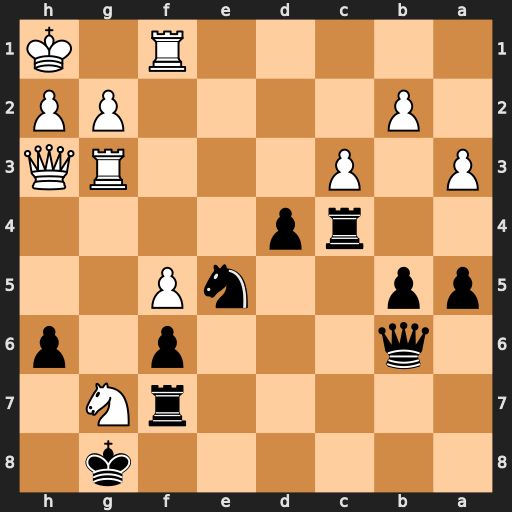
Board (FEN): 6k1/5rN1/1q3p1p/pp2nP2/2rp4/P1P3RQ/1P4PP/5R1K
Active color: b
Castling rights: -
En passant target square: -
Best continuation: Rxg7 Rxg7+ Kxg7